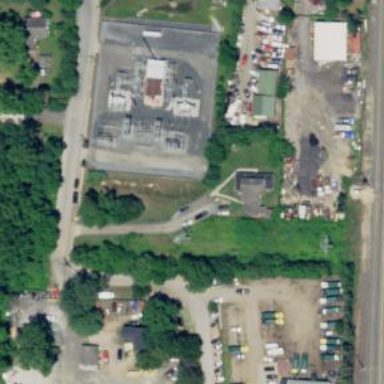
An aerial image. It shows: Substation surrounded by chain link fence.